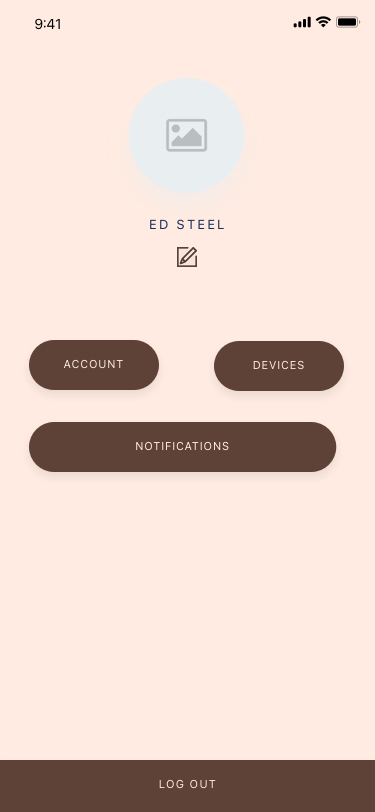
Text in this UI design:
ED STEEL